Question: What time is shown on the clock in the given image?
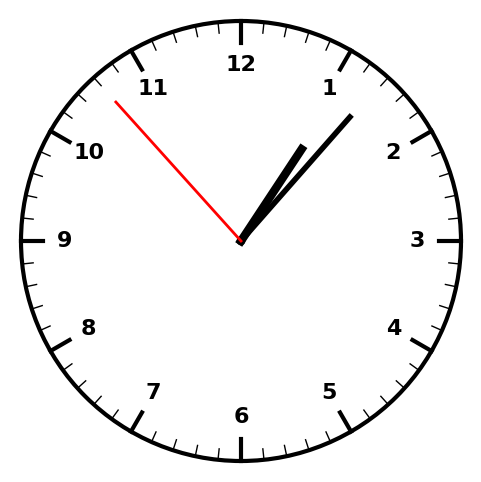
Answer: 01:06:53